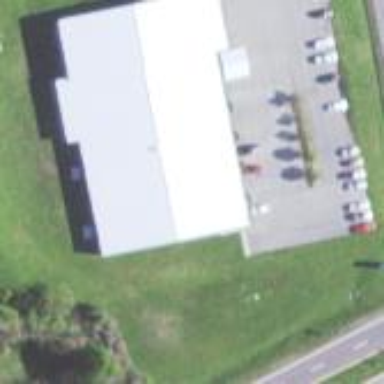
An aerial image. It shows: Commercial building.